Question: I am trying to make a table cell completely transparent. I am using static table cell in iOS 5 and tried change to clear color, but it does
I even tried (in viewDidLoad)
'''
self.tableView.backgroundColor = [UIColor clearColor];
'''
But the whole table is black and the cell is white. (See photo)
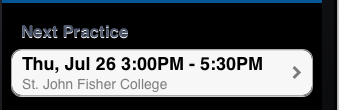
Answer: 'self.tableView.backgroundColor = [UIColor clearColor]' - will change the background color of the tableview not the cells.
Try selecting the individual cells in Interface Builder and using the inspector to change the cell background to a color or nothing for transparent.